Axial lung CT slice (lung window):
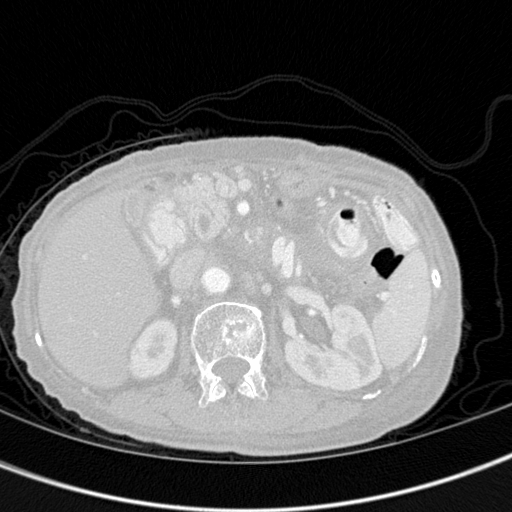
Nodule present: no